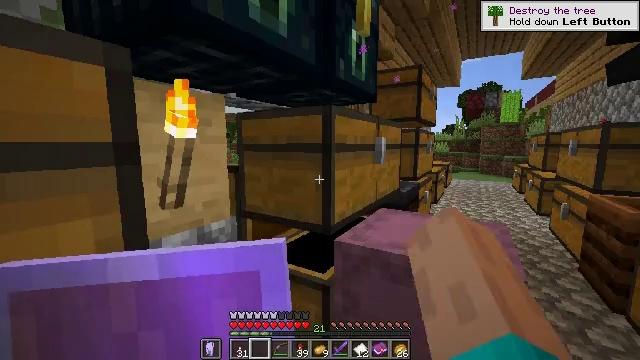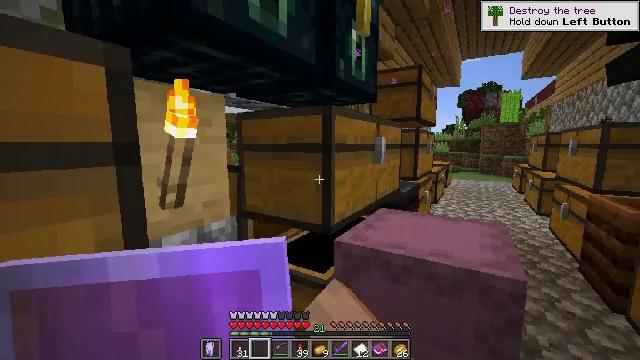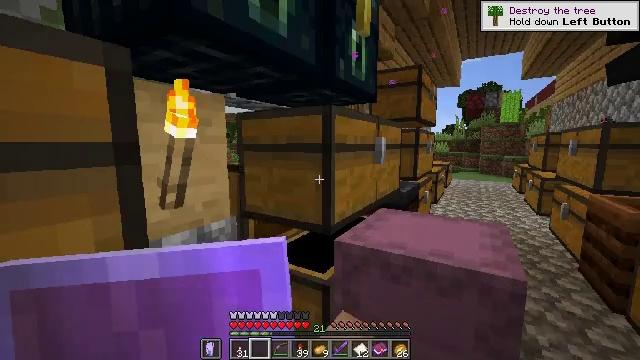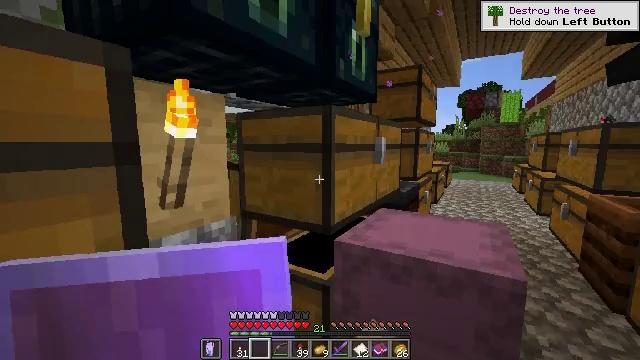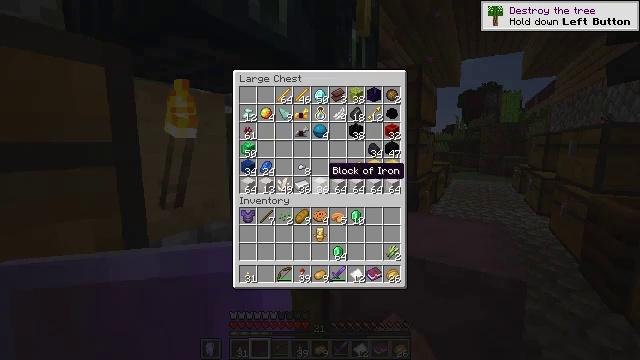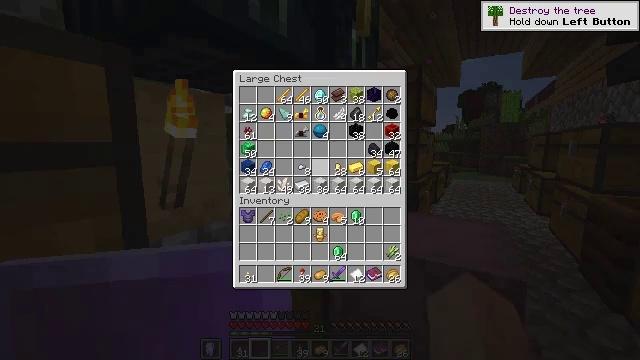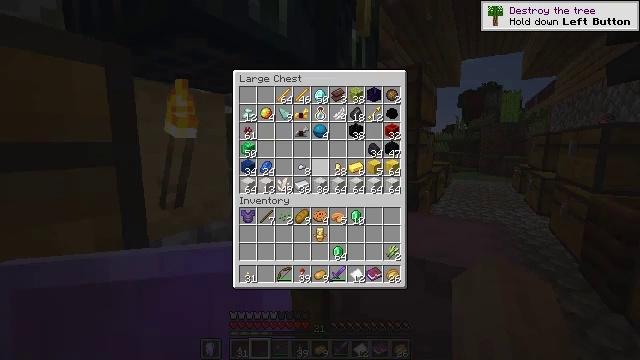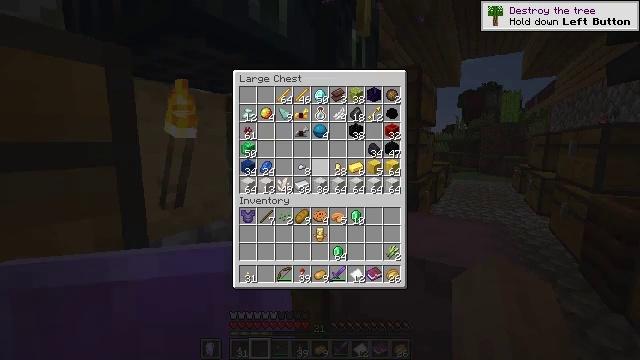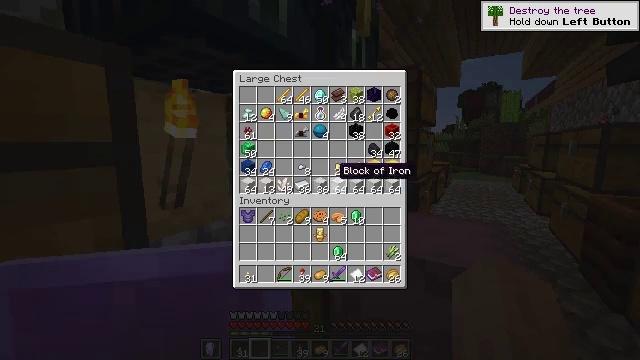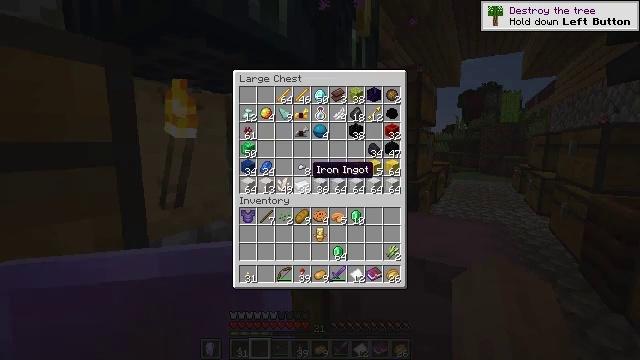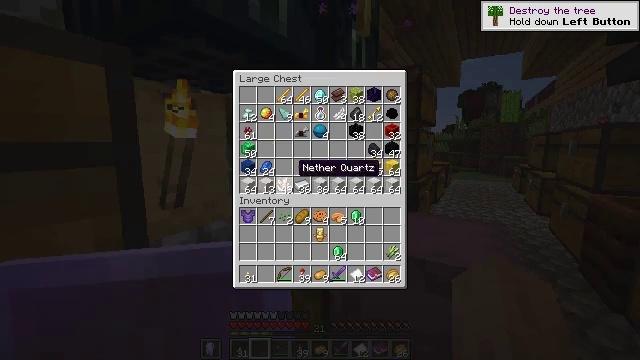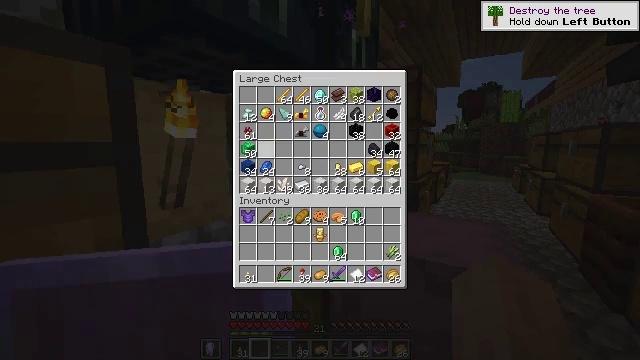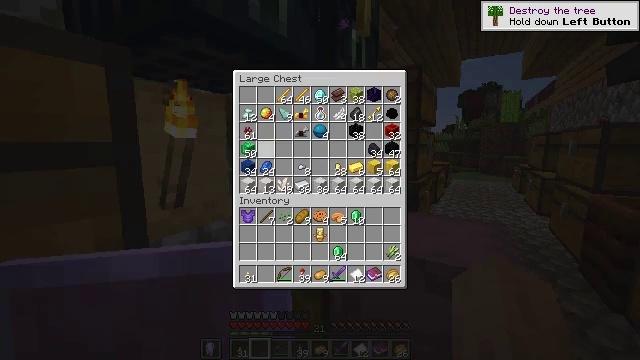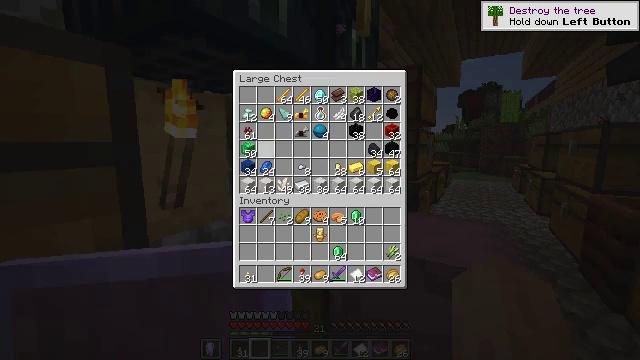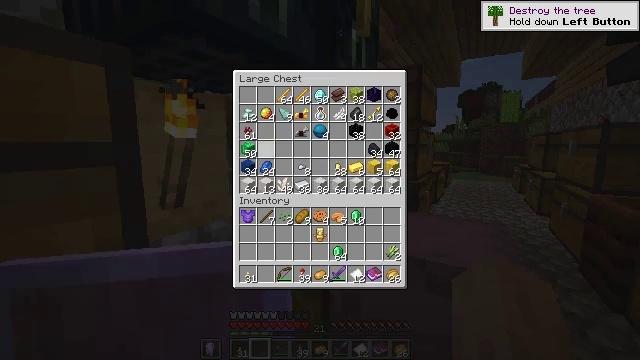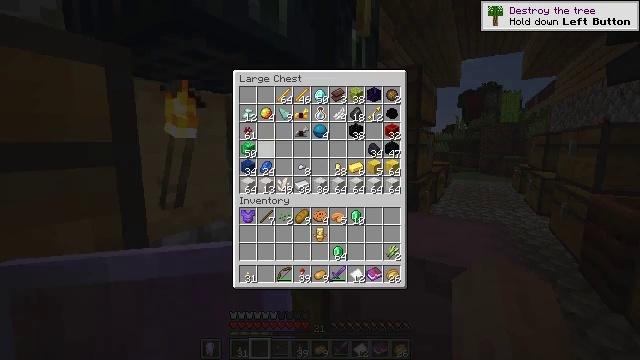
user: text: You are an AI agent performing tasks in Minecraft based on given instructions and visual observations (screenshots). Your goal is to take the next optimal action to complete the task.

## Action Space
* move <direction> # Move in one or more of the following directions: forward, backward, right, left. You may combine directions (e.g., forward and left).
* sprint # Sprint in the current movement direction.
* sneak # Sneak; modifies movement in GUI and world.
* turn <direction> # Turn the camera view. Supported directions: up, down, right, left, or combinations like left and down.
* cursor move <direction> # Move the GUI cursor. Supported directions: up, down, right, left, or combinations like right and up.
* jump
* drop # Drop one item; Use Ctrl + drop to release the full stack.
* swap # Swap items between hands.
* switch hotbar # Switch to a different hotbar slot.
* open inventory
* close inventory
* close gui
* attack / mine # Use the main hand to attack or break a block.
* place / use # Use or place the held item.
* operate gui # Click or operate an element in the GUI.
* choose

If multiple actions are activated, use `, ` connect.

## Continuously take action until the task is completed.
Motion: motion action
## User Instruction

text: Use emeralds to craft an emerald block.
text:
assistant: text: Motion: use / place
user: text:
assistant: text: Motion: no_op
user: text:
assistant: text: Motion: no_op
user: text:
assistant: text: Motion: open gui
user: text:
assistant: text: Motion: cursor move up
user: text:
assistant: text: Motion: no_op
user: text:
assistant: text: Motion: no_op
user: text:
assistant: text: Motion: cursor move down
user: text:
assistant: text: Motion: cursor move left
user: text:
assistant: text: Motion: cursor move left
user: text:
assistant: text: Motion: cursor move left and up
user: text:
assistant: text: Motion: sneak, cursor move left and up
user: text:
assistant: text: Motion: sneak
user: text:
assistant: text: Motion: sneak
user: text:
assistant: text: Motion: sneak
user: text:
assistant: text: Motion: sneak
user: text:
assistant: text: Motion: sneak
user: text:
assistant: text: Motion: close gui
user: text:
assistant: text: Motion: turn down, open inventory
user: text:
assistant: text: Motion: turn left and down
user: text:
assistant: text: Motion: turn left and down
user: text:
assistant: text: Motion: turn left and down
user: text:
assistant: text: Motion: turn left and down
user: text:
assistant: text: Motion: turn left and down
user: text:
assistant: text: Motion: turn down
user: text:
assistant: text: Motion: no_op
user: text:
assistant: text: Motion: no_op
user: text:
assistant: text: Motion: use / place
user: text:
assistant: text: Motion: use / place
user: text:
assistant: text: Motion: use / place